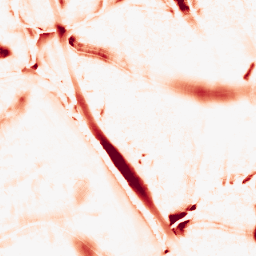
Category: morphological
Decomposition family: tophat
Decomposition parameters: size: 20
mode: white
Upsampling method: bilinear
Upsampling parameters: scale: 4
Upsampling scale: 4